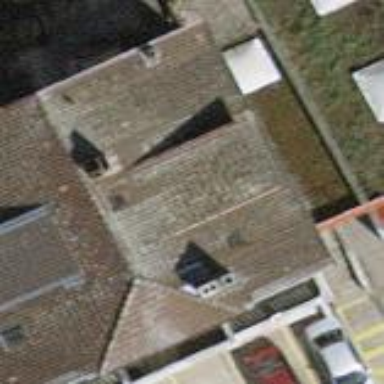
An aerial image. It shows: Building featuring apartments with half-hipped roof.